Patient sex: M
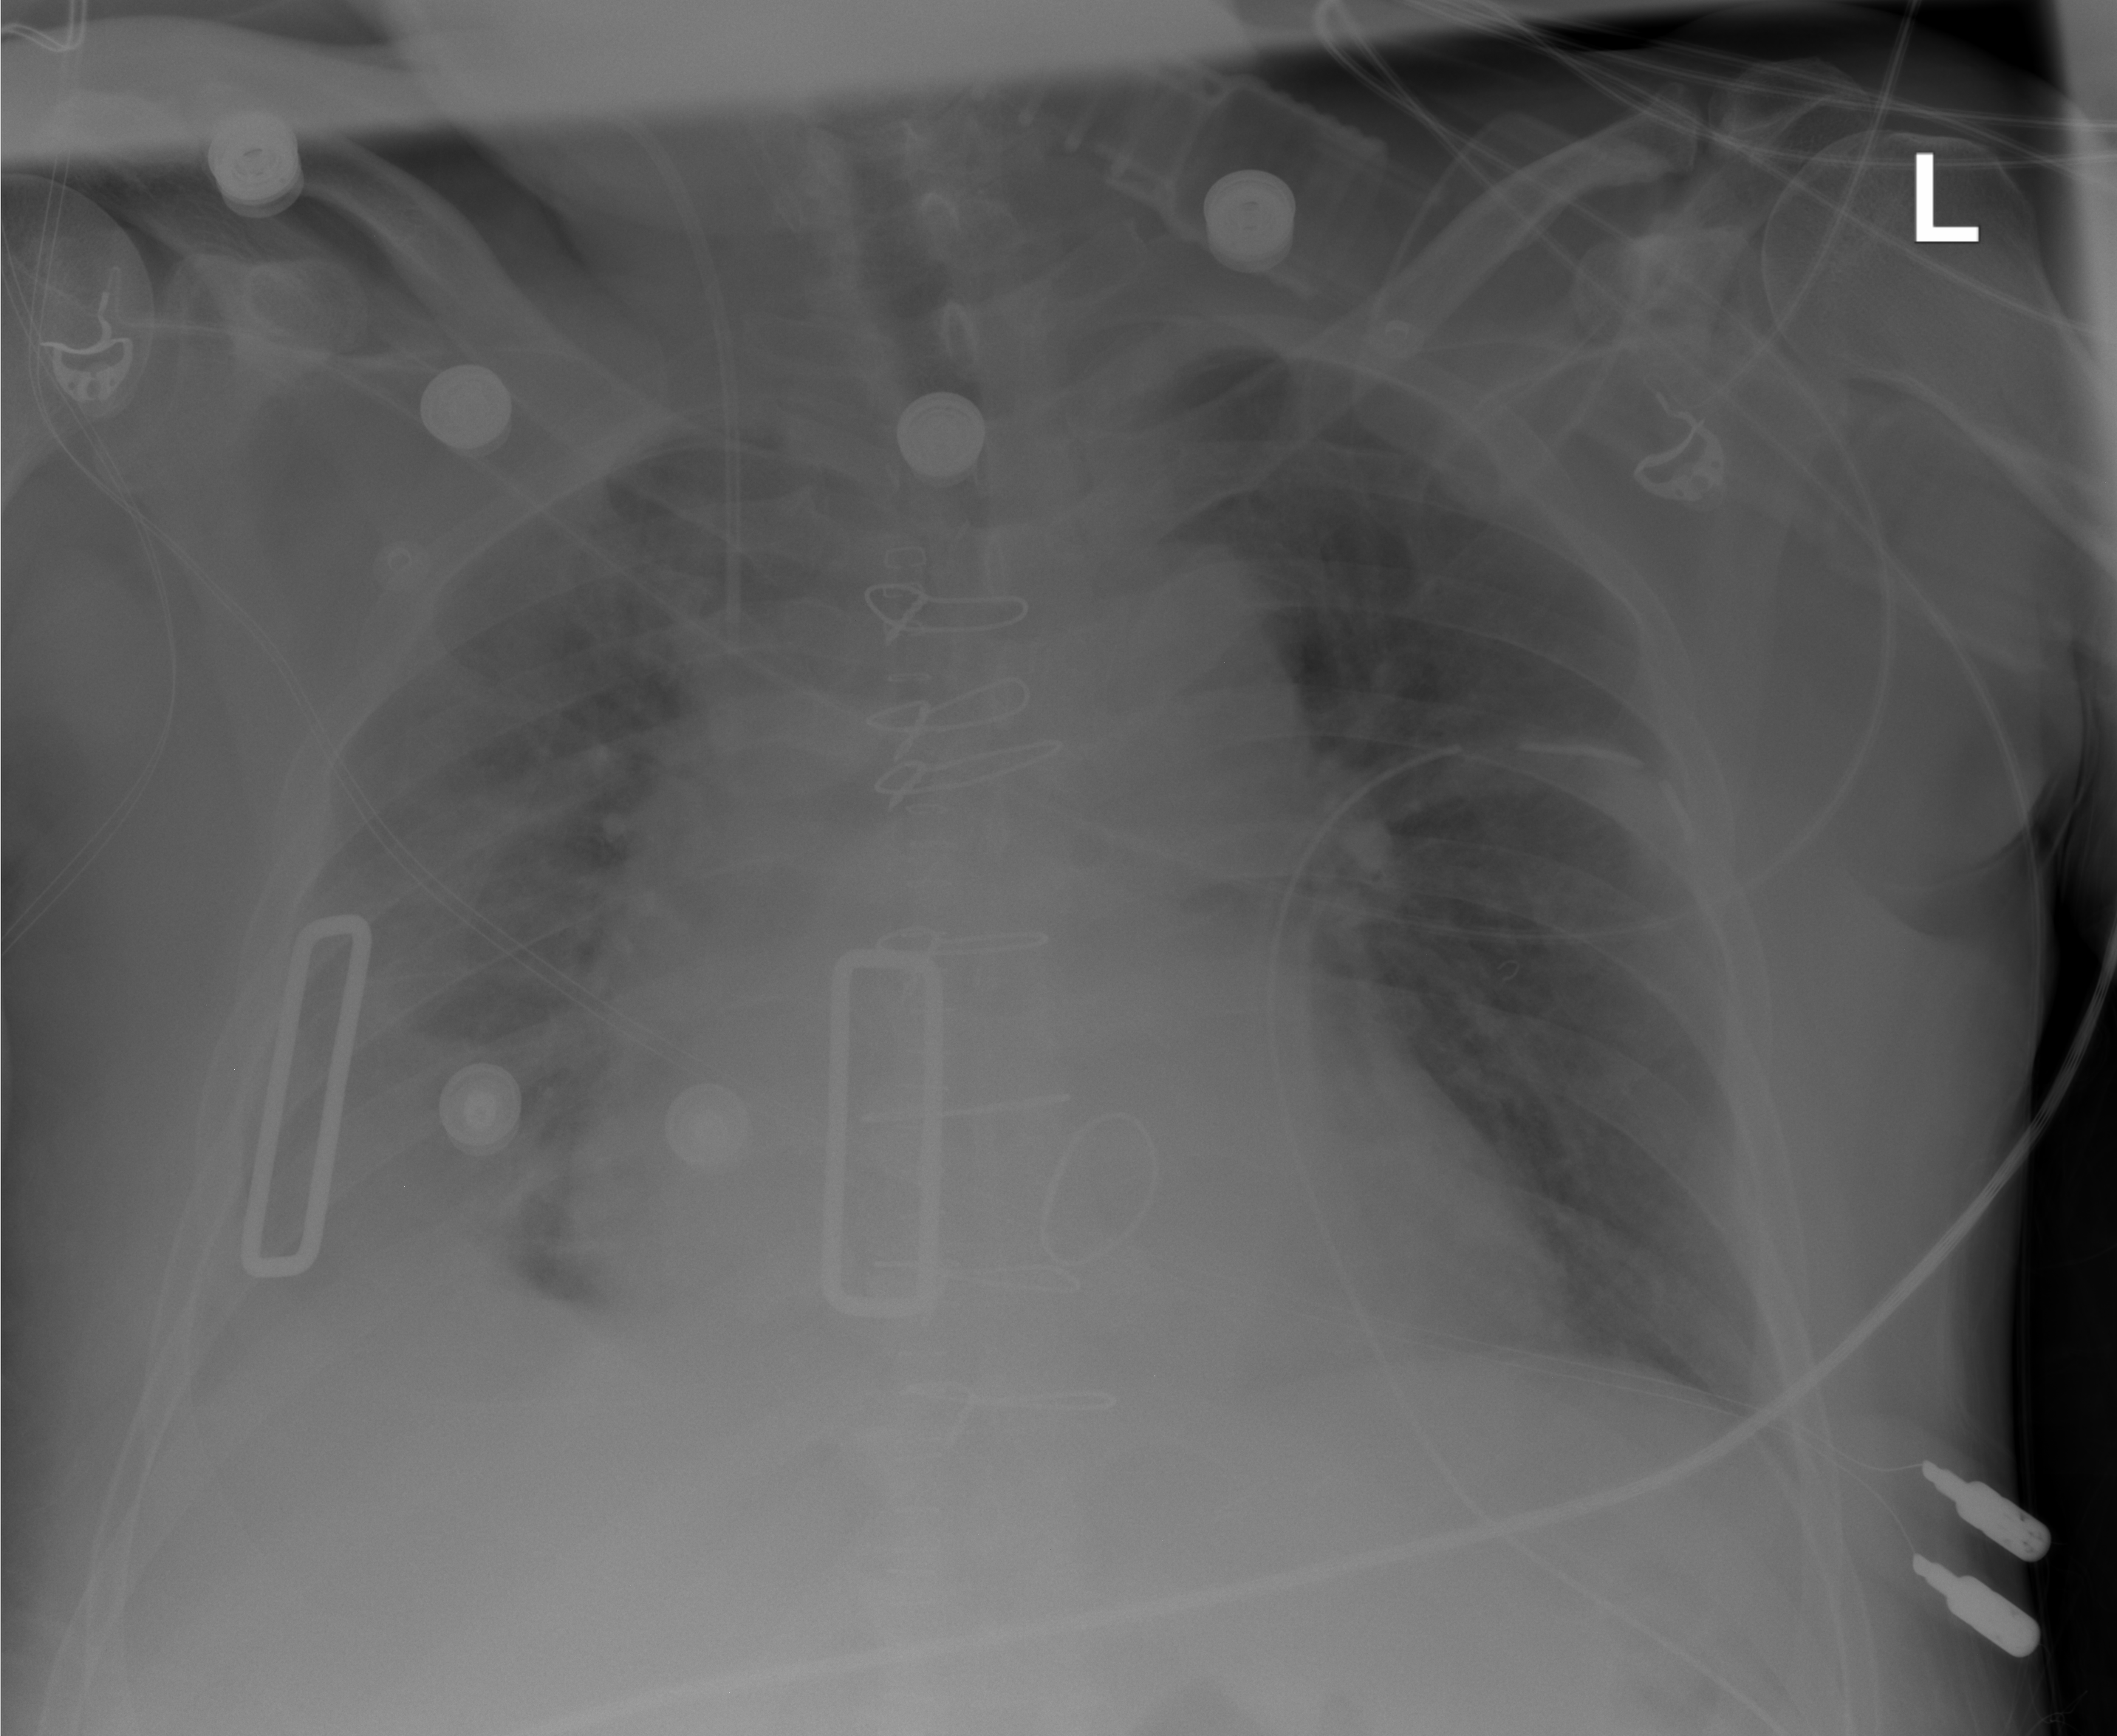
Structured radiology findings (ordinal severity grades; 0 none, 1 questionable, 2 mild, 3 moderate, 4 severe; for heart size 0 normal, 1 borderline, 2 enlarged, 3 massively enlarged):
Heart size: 0
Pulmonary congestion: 2
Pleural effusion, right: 3
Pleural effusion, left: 0
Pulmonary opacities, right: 0
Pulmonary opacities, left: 0
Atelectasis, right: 0
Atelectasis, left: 0